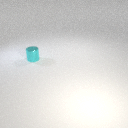
small cyan metal cylinder